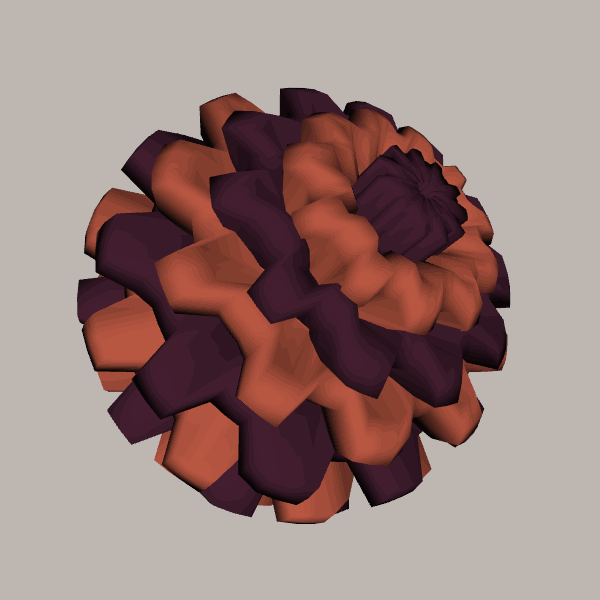
Background: light